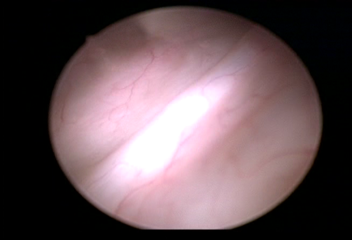
Modality: WLC
Class: Normal mucosa
Bladder cancer association: No